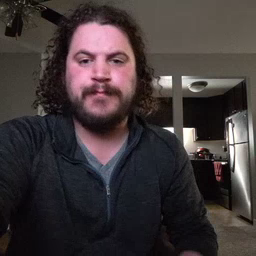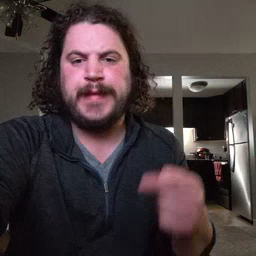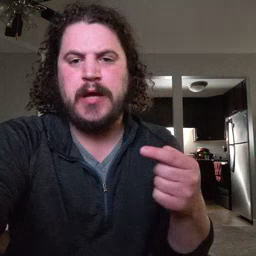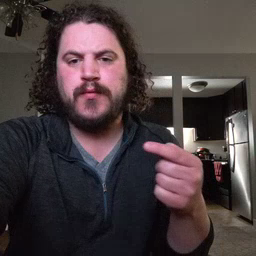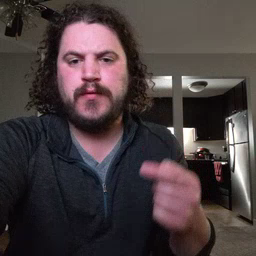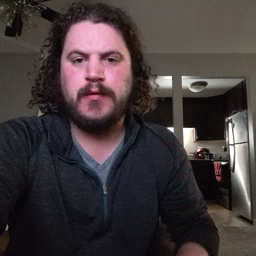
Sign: owie